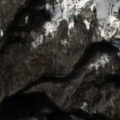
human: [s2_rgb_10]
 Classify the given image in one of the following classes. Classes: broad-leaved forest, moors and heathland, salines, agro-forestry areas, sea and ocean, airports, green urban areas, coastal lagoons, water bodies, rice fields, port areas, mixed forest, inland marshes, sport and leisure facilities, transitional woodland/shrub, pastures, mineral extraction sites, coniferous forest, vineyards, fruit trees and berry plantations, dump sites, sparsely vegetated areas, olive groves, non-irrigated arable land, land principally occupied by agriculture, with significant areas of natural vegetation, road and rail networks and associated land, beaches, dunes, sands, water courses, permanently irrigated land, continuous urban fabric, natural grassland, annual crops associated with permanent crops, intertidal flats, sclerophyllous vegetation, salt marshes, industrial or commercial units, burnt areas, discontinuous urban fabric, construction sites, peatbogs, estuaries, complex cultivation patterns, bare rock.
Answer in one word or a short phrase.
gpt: land principally occupied by agriculture, with significant areas of natural vegetation, broad-leaved forest, transitional woodland/shrub